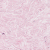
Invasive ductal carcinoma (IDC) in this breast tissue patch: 0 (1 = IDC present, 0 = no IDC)